Question: Using the following dataset how can I average weight for each month based on column A for dates in the format month | average weight?

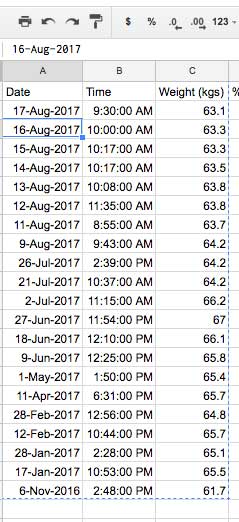
Answer: '''
=QUERY(A2:C100,"select month(A)+1,avg(C) group by month(A)+1 label month(A)+1 'MONTH',avg(C) 'Average of Weight'")
'''